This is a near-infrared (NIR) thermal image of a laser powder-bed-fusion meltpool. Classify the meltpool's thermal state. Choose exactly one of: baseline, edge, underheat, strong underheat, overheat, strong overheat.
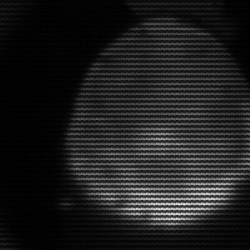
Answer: edge